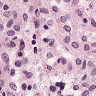
Metastatic tissue present: no